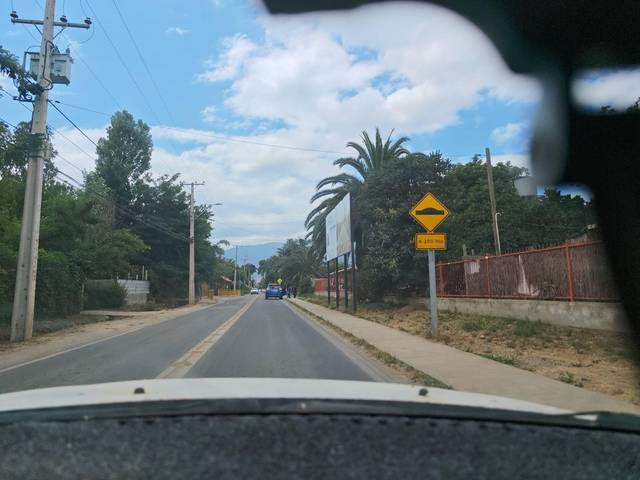
Region: Chile
Coordinates: -33.033, -71.244